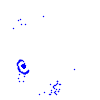
Particle: pion